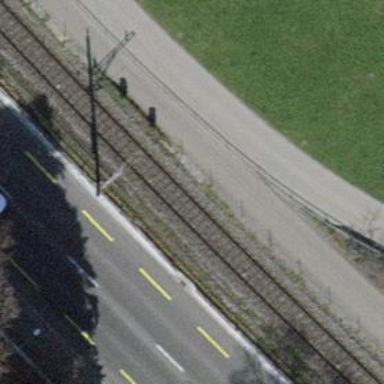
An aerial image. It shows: Solitary milestone along the railway.